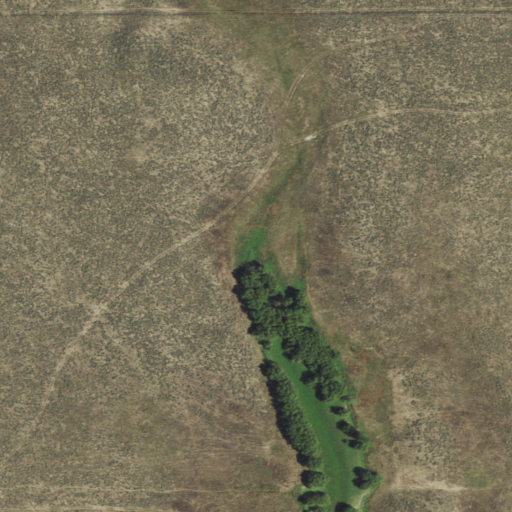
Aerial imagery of valley in Colorado named Sanborn Draw containing grassland, herbaceous wetlands, open water, and woody wetlands